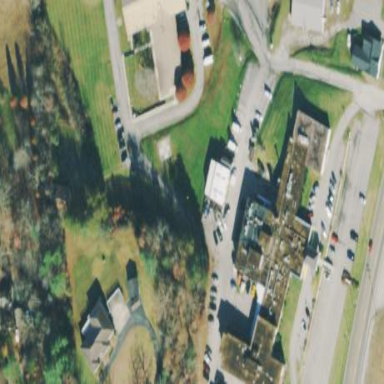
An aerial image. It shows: Hospital.